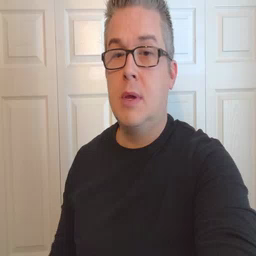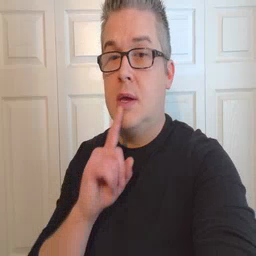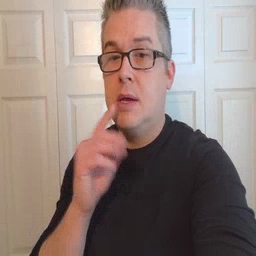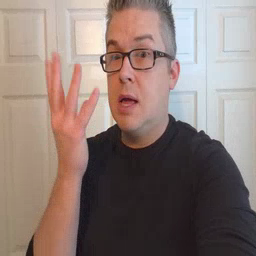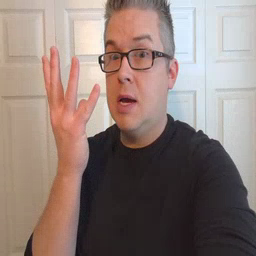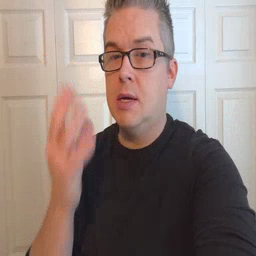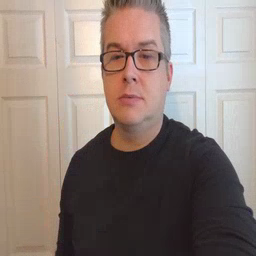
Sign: lamp